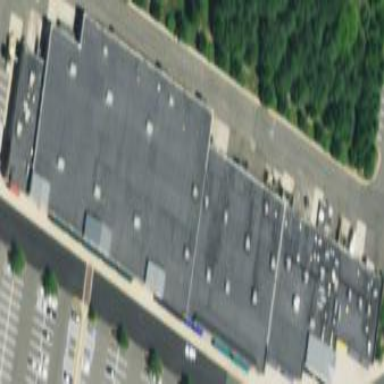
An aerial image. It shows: Retail building.